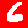
Digit: 6